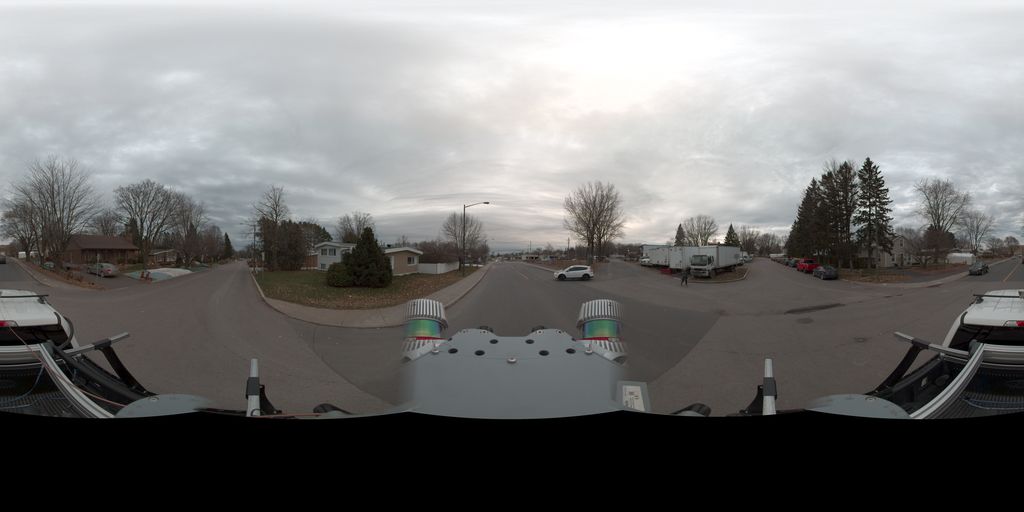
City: quebec_city